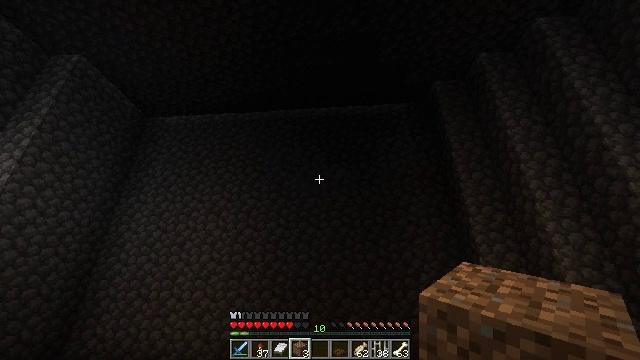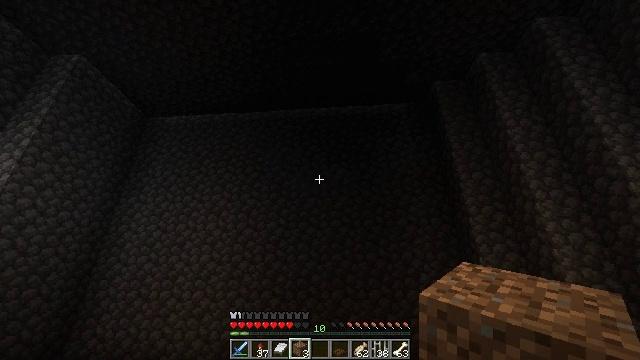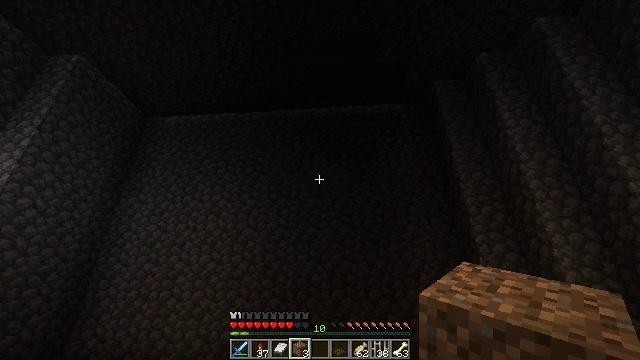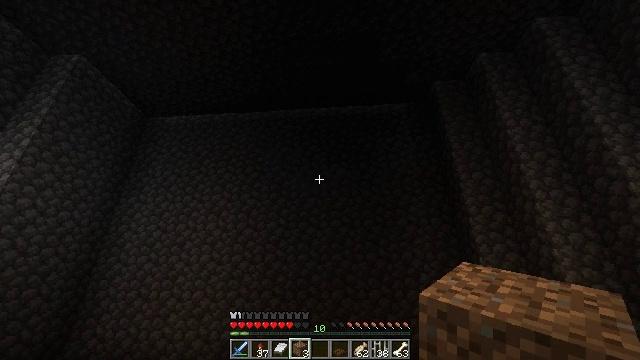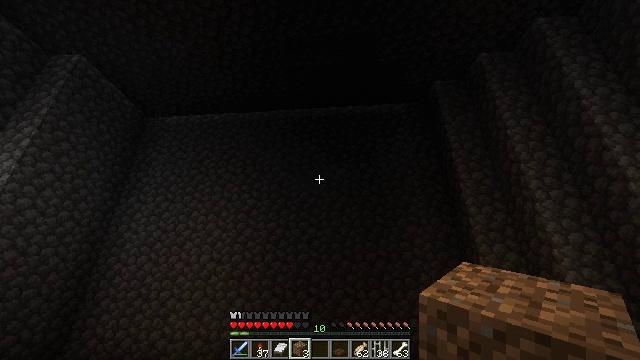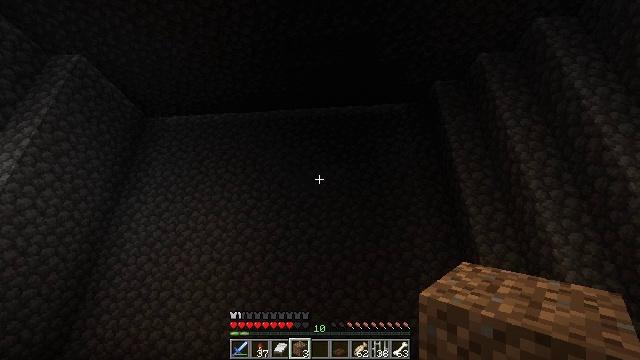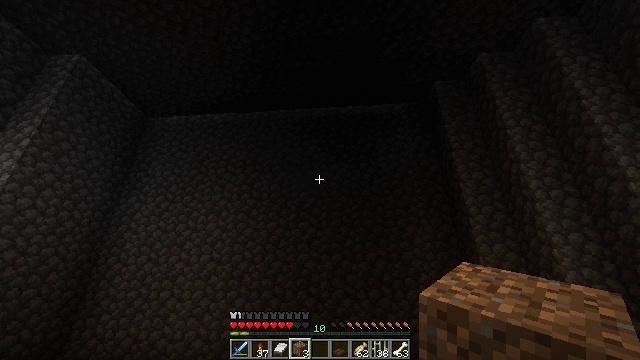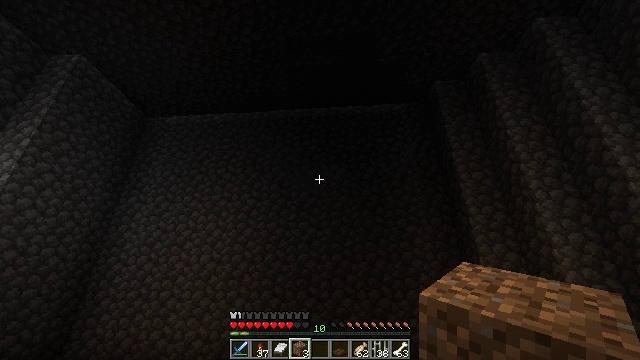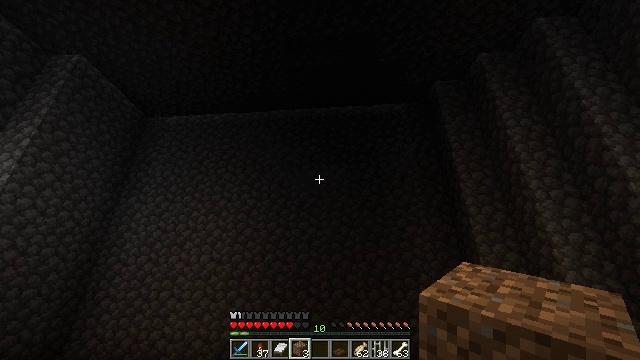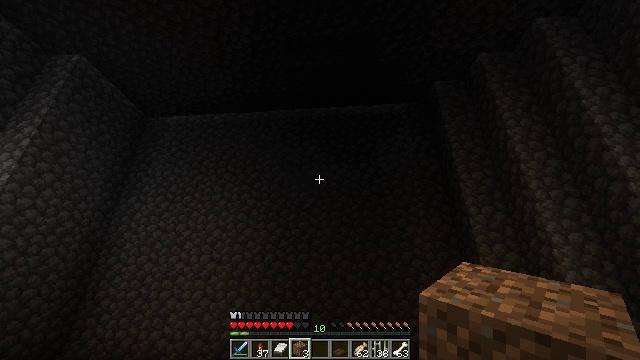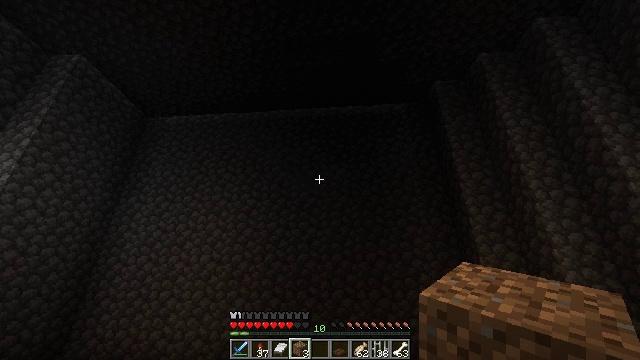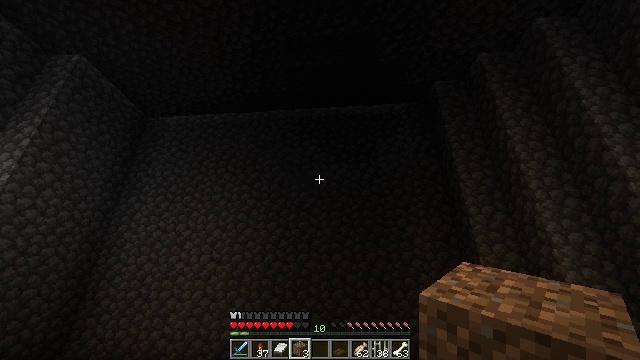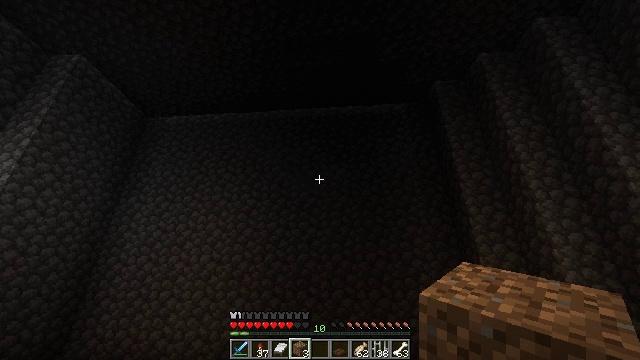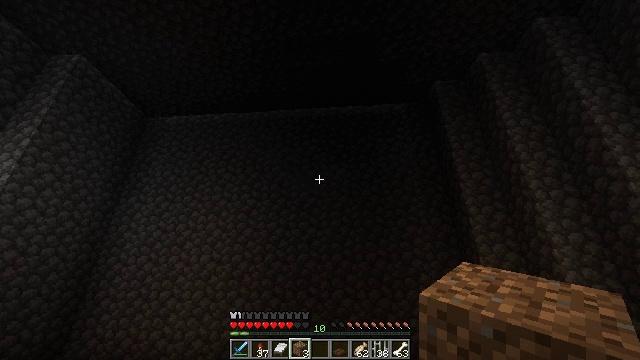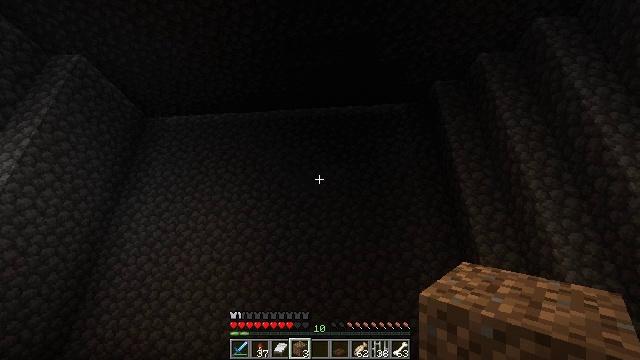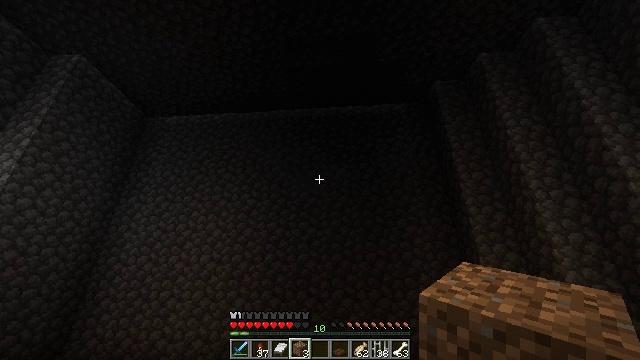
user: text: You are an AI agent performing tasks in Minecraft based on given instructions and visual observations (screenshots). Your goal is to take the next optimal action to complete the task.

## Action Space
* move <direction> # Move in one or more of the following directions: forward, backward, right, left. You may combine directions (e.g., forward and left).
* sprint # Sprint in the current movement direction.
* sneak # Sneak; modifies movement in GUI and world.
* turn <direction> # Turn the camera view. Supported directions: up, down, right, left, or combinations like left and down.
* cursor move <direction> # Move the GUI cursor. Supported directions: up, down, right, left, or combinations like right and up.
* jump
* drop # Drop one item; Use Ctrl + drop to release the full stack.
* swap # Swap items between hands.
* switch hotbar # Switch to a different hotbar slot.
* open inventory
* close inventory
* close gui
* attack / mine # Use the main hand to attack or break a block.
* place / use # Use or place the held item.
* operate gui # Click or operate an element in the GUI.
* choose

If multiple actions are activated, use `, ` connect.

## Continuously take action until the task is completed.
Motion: motion action
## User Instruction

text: Remove kelp and place it on the ground.
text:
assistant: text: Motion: no_op
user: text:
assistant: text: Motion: no_op
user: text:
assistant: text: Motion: no_op
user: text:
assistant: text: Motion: no_op
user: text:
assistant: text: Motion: no_op
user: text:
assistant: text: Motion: no_op
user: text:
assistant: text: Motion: no_op
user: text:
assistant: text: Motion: no_op
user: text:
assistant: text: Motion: no_op
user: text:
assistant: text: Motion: no_op
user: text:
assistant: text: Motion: no_op
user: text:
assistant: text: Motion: no_op
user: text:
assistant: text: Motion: no_op
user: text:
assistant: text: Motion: no_op
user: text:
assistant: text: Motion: no_op
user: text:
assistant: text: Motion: no_op
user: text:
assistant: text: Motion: no_op
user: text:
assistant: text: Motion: no_op
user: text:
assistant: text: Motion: no_op
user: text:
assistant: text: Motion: no_op
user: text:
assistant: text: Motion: no_op
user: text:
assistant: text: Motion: no_op
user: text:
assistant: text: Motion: no_op
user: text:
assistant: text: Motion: no_op
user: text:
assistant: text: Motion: no_op
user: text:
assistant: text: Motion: no_op
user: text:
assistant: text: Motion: no_op
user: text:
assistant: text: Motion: no_op
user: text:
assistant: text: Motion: no_op
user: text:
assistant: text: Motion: no_op